Question: I have a naive question about plotting csv data with python.
I have a csv file looks like:
'''
SubjID SubjGrp GoRT SSRT StopPoss
1 control 568.56 320.22 0.58
2 control 680.08 314.84 0.54
'''
I want to plotting those data like:

I tried following syntax:
'''
import numpy as np
import matplotlib.pyplot as plt
d1=csv2rec('stop-allrun-2.csv',delimiter=' ', names=['SubjID', 'GoRT','SSRT','StopPoss'])
x=d1['SubjID']
y=['GoRT']
plot(x,y)
'''
then popup the error message:
> ValueError: x and y must have same first dimension
Is there anything I can do to improve this script?
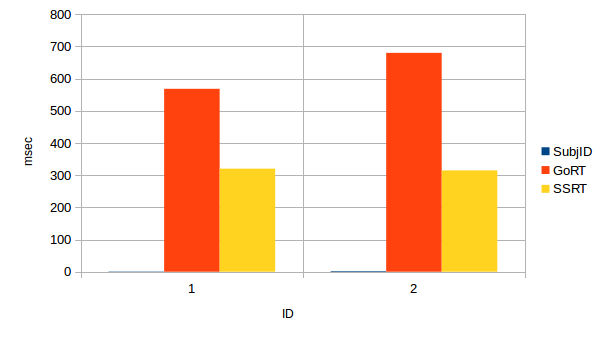
Answer: Use the space as a delimiter ('' ''), then get all data except the column name and convert it from string to integer or float.
'''
import numpy as np
from matplotlib.pyplot import *
from matplotlib.mlab import *
d1=csv2rec('stop-allrun-2.csv',delimiter=' ', names=['SubjID', 'SubjGrp', 'GoRT','SSRT','StopPoss'])
x = tuple(d1['SubjID'][1:])
subjid = tuple(map(int, d1['SubjID'][1:]))
gorts = tuple(map(float, d1['GoRT'][1:]))
ssrts = tuple(map(float, d1['SSRT'][1:]))
width = 0.35
ind = np.arange(len(x))
print(x, gorts, ind)
fig, ax = subplots()
rects1 = ax.bar(ind - width, subjid, width, color = 'y')
rects2 = ax.bar(ind, gorts, width, color = 'r')
rects3 = ax.bar(ind + width, ssrts, width, color = 'b')
ax.set_ylabel('msec')
ax.set_xticks(ind)
ax.set_xticklabels(x)
ax.legend((rects1[0], rects2[0], rects3[0]), ('SubjID', 'GoRT', 'SSRT'))
show()
'''
This is the result:
<URL>
It should work with both pyhon2 and python3.